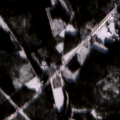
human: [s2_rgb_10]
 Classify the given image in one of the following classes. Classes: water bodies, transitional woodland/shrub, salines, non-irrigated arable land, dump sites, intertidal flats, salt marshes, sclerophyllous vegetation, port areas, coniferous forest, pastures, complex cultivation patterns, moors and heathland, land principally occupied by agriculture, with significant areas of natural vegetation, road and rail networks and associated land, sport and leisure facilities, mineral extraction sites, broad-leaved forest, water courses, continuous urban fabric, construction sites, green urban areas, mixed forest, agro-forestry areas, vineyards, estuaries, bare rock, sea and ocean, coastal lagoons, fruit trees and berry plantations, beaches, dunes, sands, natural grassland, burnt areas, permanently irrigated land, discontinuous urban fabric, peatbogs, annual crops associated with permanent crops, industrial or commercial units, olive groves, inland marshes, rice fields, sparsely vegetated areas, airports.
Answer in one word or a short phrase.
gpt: coniferous forest, mixed forest, transitional woodland/shrub